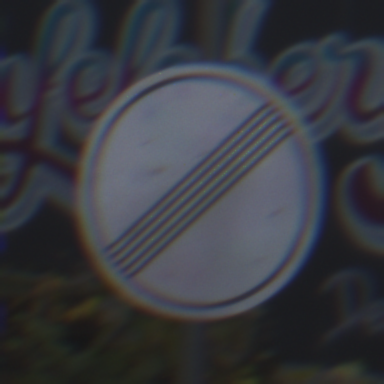
Verkehrszeichen: EndeSaemtlicherBegrenzungen
Umgebung: Outdoor, Urban
Tageszeit: MorningAfternoon
Wetter: PartlyCloudy
Licht: Natural
Jahreszeit: NotSpecified
Kontrast: LowContrast